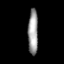
Tissue: lung
Cell type: Epithelial cells
Senescence score: 0.231
Nuclear area (px): 444
Mean DAPI intensity: 155.725